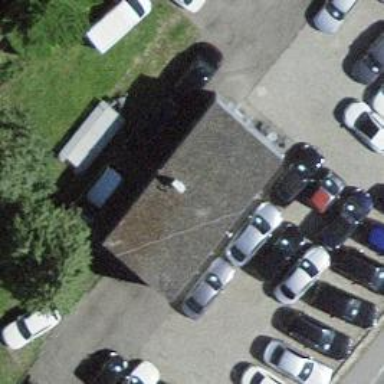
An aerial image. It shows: Shop that sells cars.